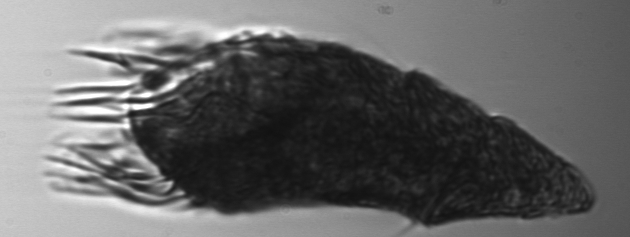
Label: Laboea_strobila